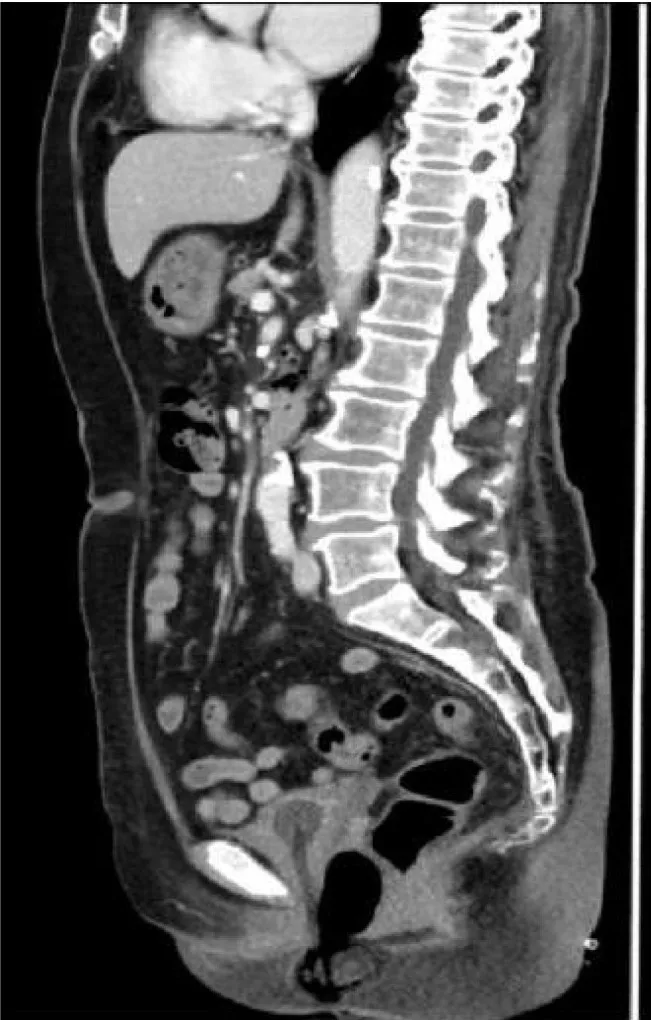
The pelvic CT scan showed that after the end of treatment, the patient achieved clinical complete remission.
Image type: radiology (ct)